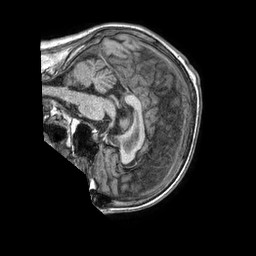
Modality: T1w
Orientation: sagittal
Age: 56
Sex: male
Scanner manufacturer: philips
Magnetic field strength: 1.5 T
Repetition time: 0.007655 s
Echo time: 0.003523 s